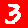
Digit: 3